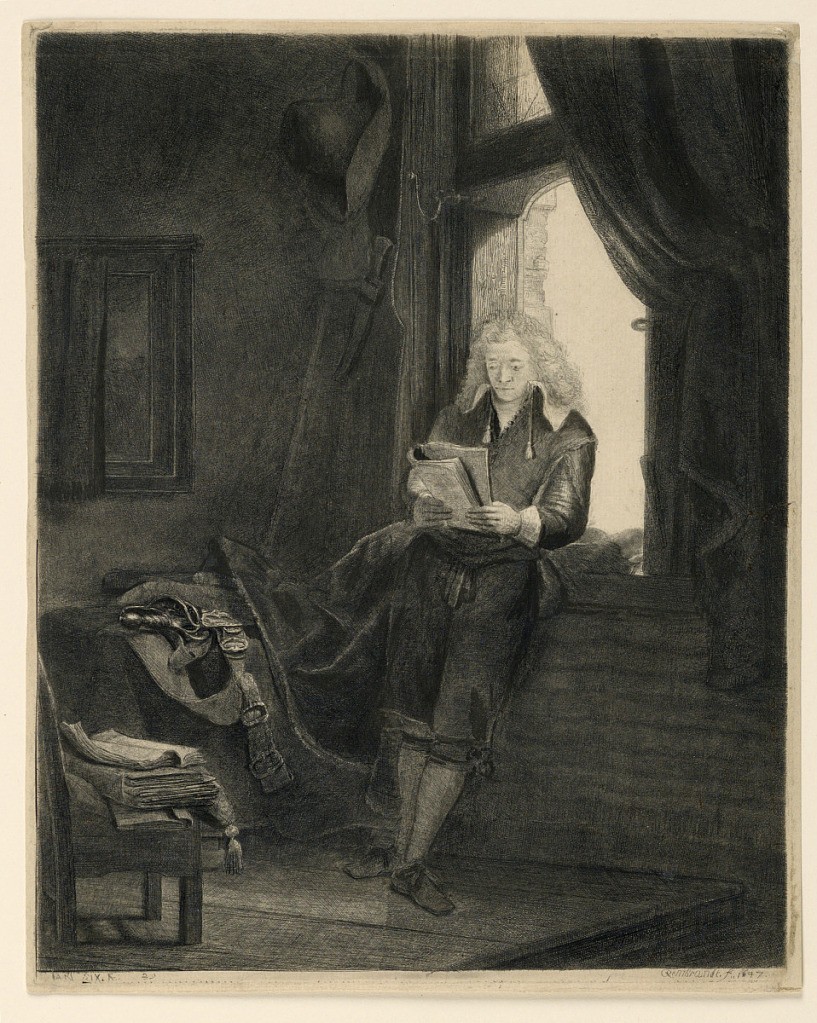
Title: Jan Six
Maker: Rembrandt Harmensz van Rijn, Dutch, 1606–1669
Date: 1647
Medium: Etching on paper
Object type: Print
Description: Interior, shown in deep shadows, the light coming from window at right. The subject is represented standing, leaning against the window-sill, facing the spectator. He is reading, the book held with both hands.